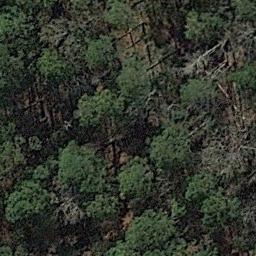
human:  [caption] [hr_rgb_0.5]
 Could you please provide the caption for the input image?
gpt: Many sparse green trees are in a forest .

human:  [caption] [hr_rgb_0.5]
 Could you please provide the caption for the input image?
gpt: The forest is on the bare land .

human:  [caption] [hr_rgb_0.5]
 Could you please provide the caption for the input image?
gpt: The forest has a lot of sparse green trees .

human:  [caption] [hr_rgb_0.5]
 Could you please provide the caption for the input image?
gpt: There are some crisscross paths on this land .

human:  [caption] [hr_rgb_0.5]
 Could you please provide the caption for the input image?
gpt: A sparse forest with some green trees .